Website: apple
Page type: newsletter-management
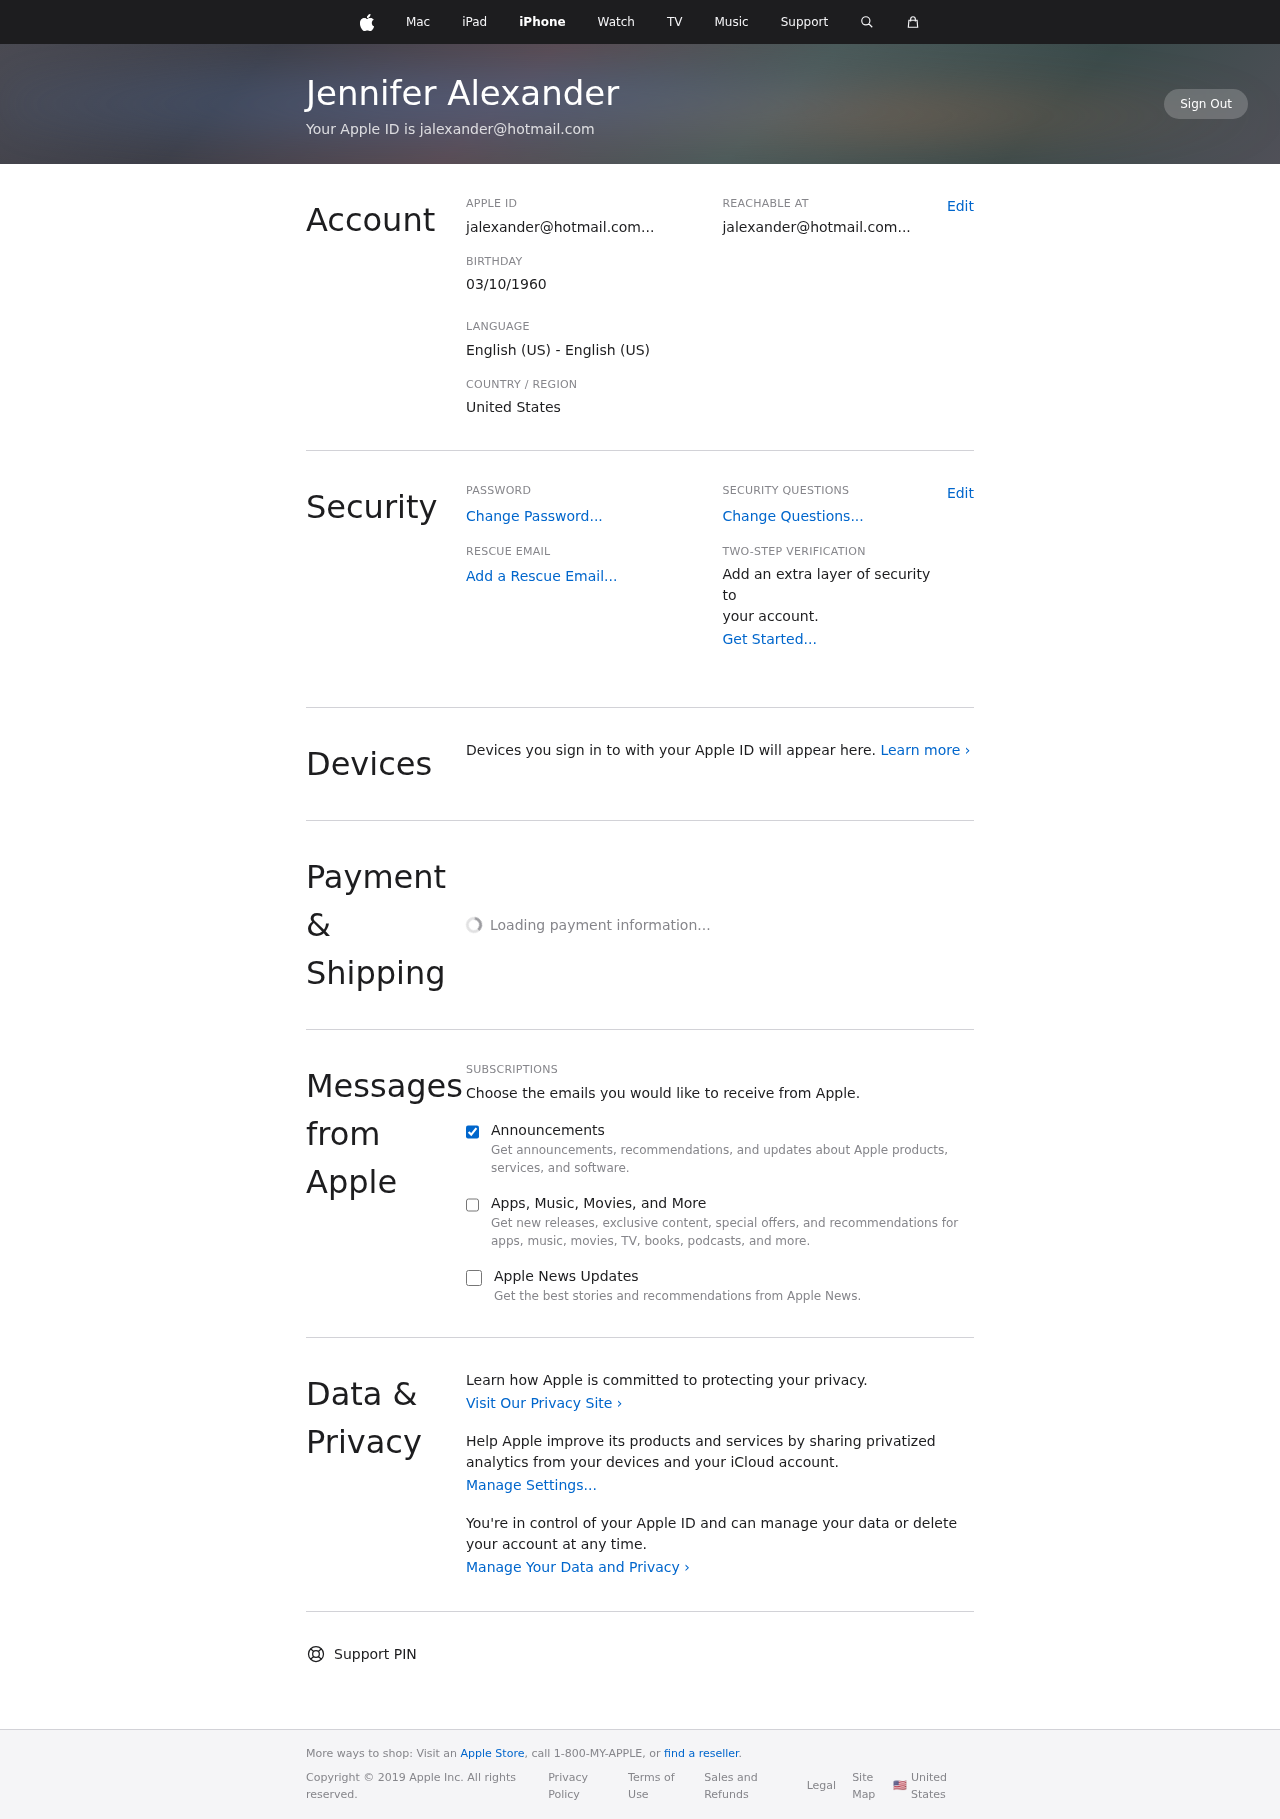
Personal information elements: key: PII_COUNTRY
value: United States
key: PII_DOB
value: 03/10/1960
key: PII_EMAIL
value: jalexander@hotmail.com
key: PII_EMAIL
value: jalexander@hotmail.com...
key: PII_FULLNAME
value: Jennifer Alexander
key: PII_EMAIL2
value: jalexander@hotmail.com...